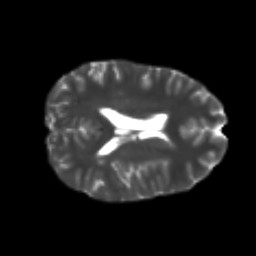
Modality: T2w
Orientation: axial
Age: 23
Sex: female
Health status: healthy
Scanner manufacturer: philips
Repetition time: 7.384 s
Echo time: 0.08599 s